Question: I want to read posts from my wordpress website's db in order to show in another format. But when I check the table there are multiple records for a single post.
My query brings all edit rows for just one post. So there are many rows for just one post. I want to handle last edited and
It adds a new row after each edition. What would be my 'SELECT' query for getting all posts with last edit? In other words what is wordpress' querying method to achieve this?
I have tried the following query with help of @Khushboo, but it results multiple rows for just one post again.
'''
SELECT p.ID
FROM wp_posts AS p
INNER JOIN wp_postmeta AS pm ON p.ID = pm.post_id
WHERE p.post_status = 'publish'
AND p.post_type = 'post'
AND p.post_date < NOW( )
'''

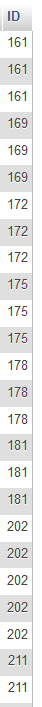
Answer: Try below :-
'''
<?php
$querystr = "
SELECT $wpdb->posts.*
FROM $wpdb->posts, $wpdb->postmeta
WHERE $wpdb->posts.ID = $wpdb->postmeta.post_id
AND $wpdb->postmeta.meta_key = 'tag'
AND $wpdb->postmeta.meta_value = 'email'
AND $wpdb->posts.post_status = 'publish'
AND $wpdb->posts.post_type = 'post'
AND $wpdb->posts.post_date < NOW()
ORDER BY $wpdb->posts.post_date DESC
";
$pageposts = $wpdb->get_results($querystr, OBJECT);
?>
'''
For more details, please check <URL>